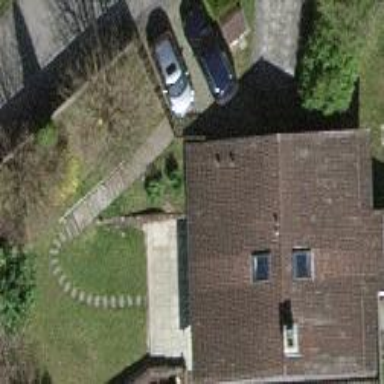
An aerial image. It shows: Simple and straightforward house.